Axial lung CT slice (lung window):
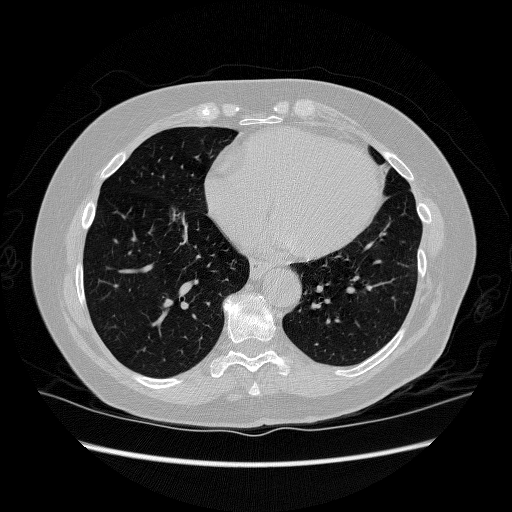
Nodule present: no